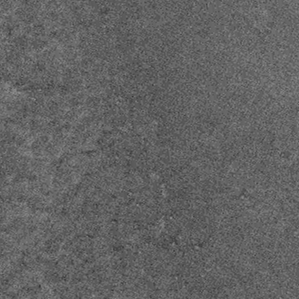
Label: frost